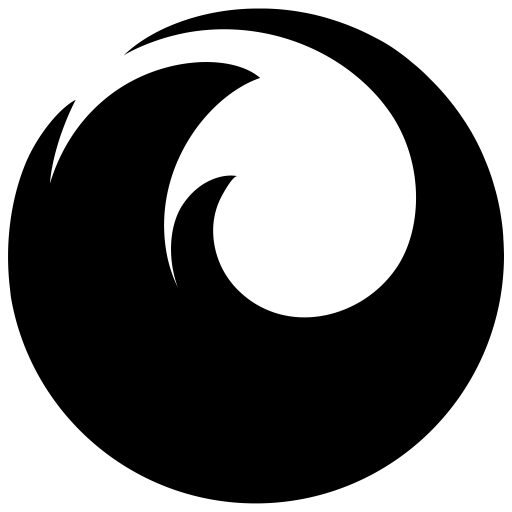
Tags: icon, FontAwesome, fa-icon, brand, firefox